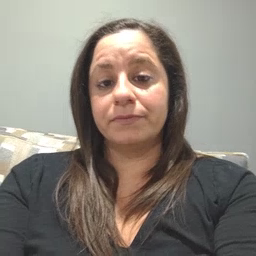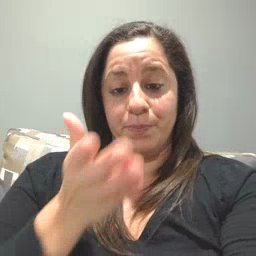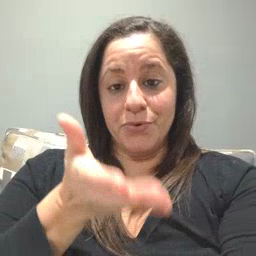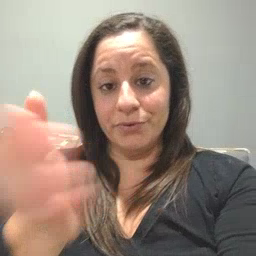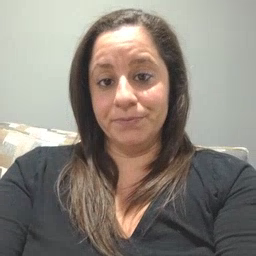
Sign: boat